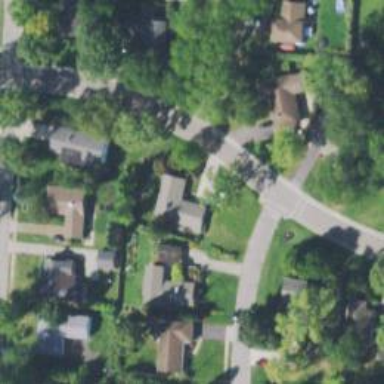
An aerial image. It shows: Residential driveway.